Field crop: maize
Growth stage: 2
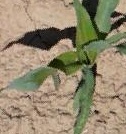
Species: maize